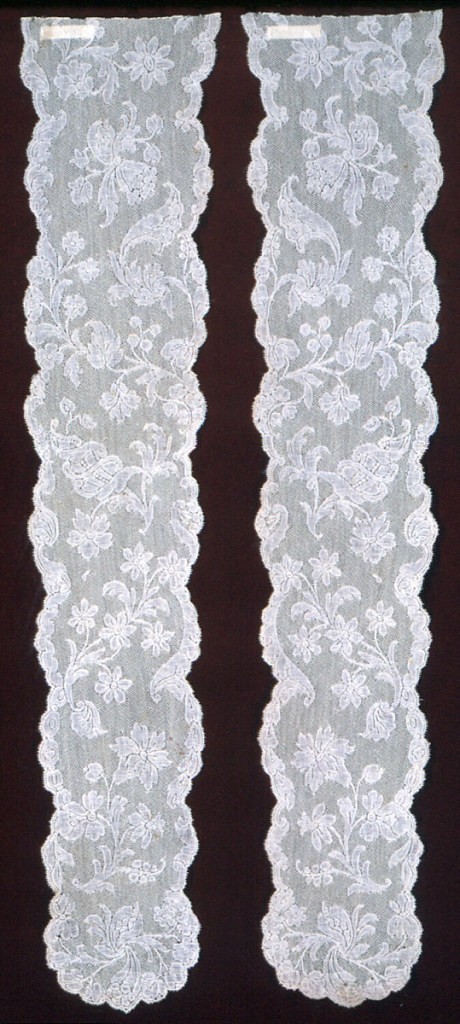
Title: Cap streamers
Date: late 18th century
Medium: linen Technique: bobbin lace (Valenciennes ground)
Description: Cap streamers of Binche lace in an asymmetric, open floral pattern framed by narrow garlands that terminate in abbreviated scrolls.